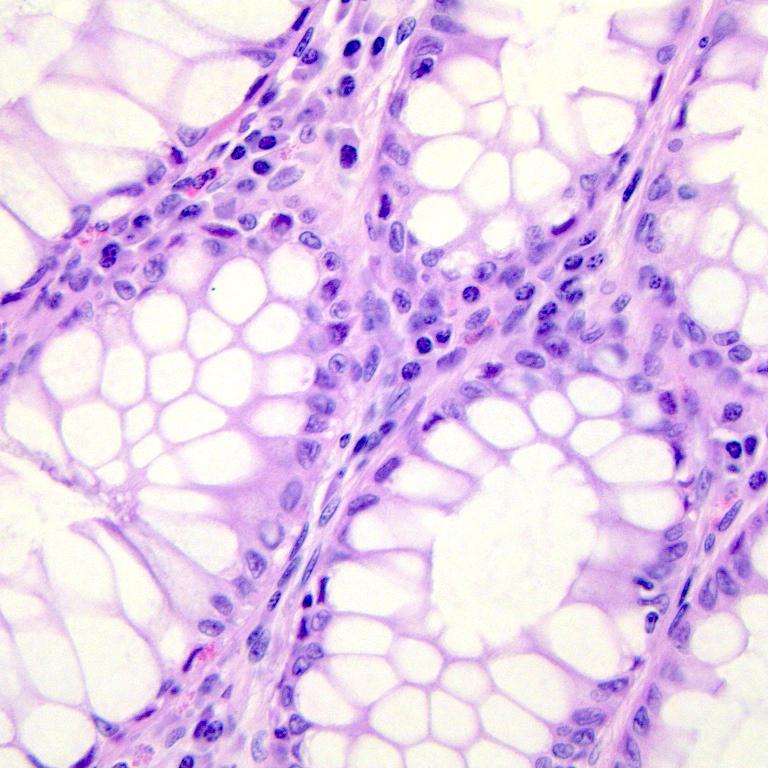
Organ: colon
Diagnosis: benign